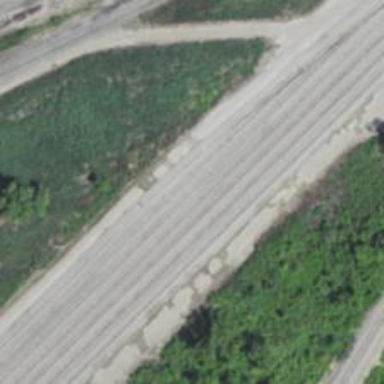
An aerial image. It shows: Railway siding with rails.